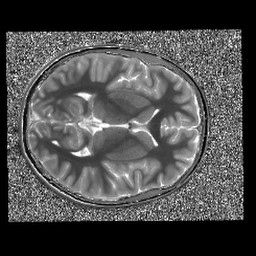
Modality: T1map
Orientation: axial
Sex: female
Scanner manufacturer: siemens
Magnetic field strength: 3 T
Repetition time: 5 s
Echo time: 0.00368 s